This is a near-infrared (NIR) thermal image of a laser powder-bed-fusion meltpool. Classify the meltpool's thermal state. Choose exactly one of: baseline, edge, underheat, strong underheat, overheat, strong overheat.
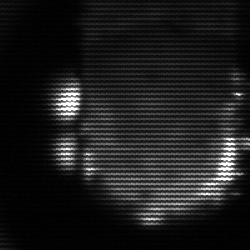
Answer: baseline